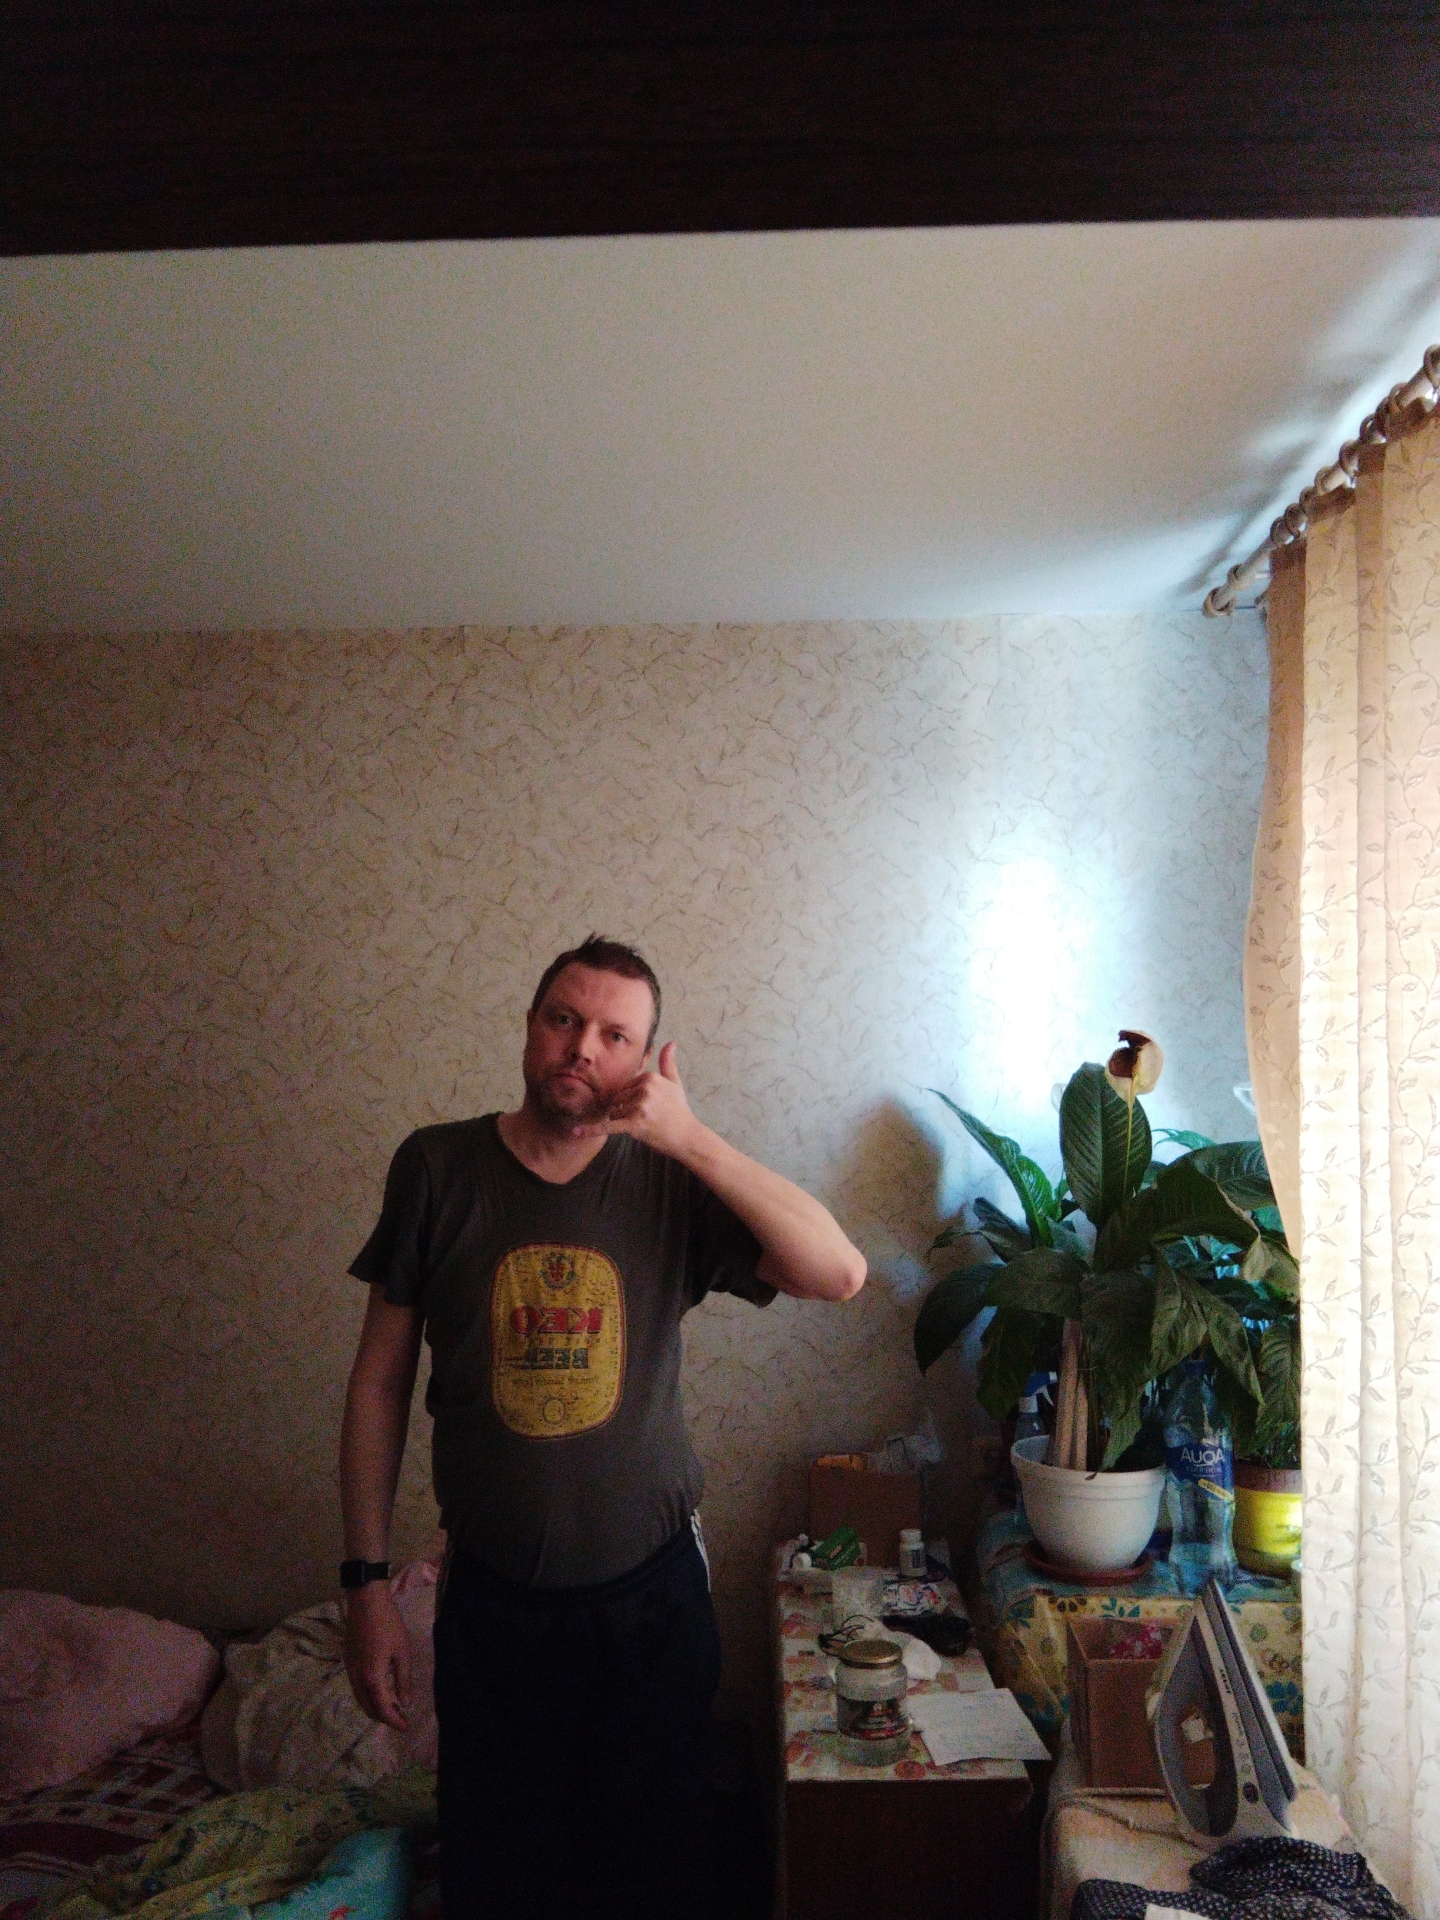
Label: noise